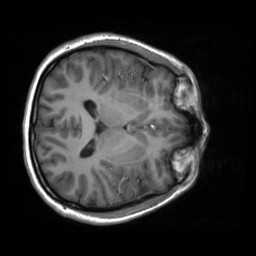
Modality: T1w
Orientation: axial
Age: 21
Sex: female
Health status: ill
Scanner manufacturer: siemens
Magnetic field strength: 3 T
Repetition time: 2.3 s
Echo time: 0.00201 s